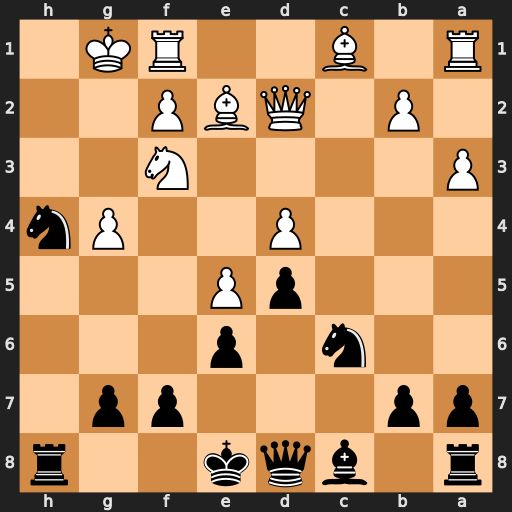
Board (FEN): r1bqk2r/pp3pp1/2n1p3/3pP3/3P2Pn/P4N2/1P1QBP2/R1B2RK1
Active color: b
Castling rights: kq
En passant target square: -
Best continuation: Nxf3+ Bxf3 Qh4